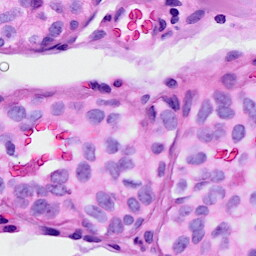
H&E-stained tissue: Breast